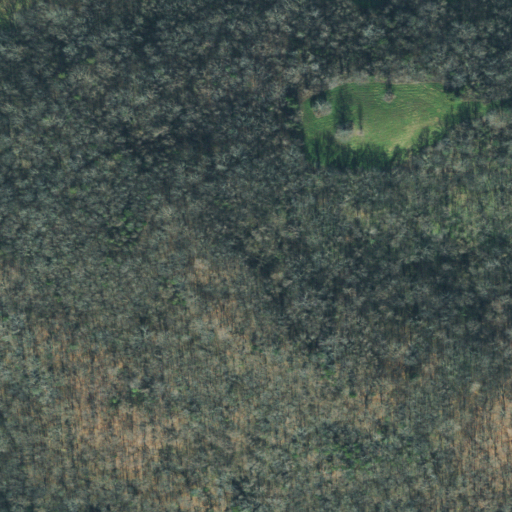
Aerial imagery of mountain in Tennessee named Barron Hill containing deciduous forest, mixed forest, pasture, and open development